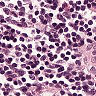
Metastatic tissue present: no